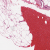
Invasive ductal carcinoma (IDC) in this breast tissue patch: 0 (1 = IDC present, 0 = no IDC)